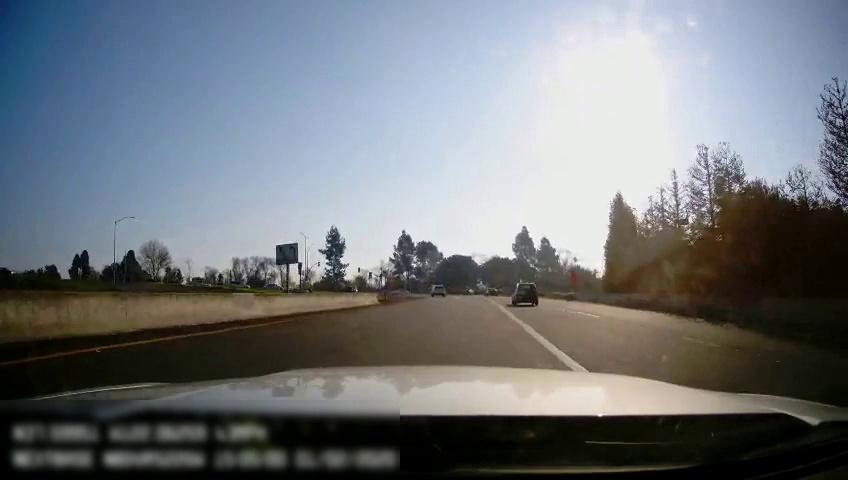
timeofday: Day
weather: Sunny
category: Drivable Space
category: Vehicles | SUV
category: Vehicles | SUV
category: Lanes | Current Lane
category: Lanes | Alternate Lane
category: Lanes | Alternate Lane
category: Traffic | Signs